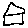
Label: house